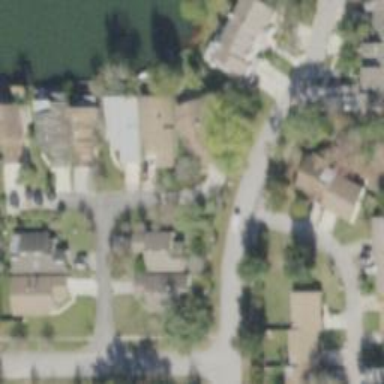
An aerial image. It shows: Residential road.